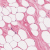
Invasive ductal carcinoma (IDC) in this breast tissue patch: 0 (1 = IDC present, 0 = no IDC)